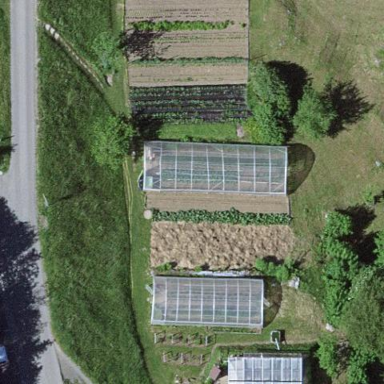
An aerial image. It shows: Plant nursery.